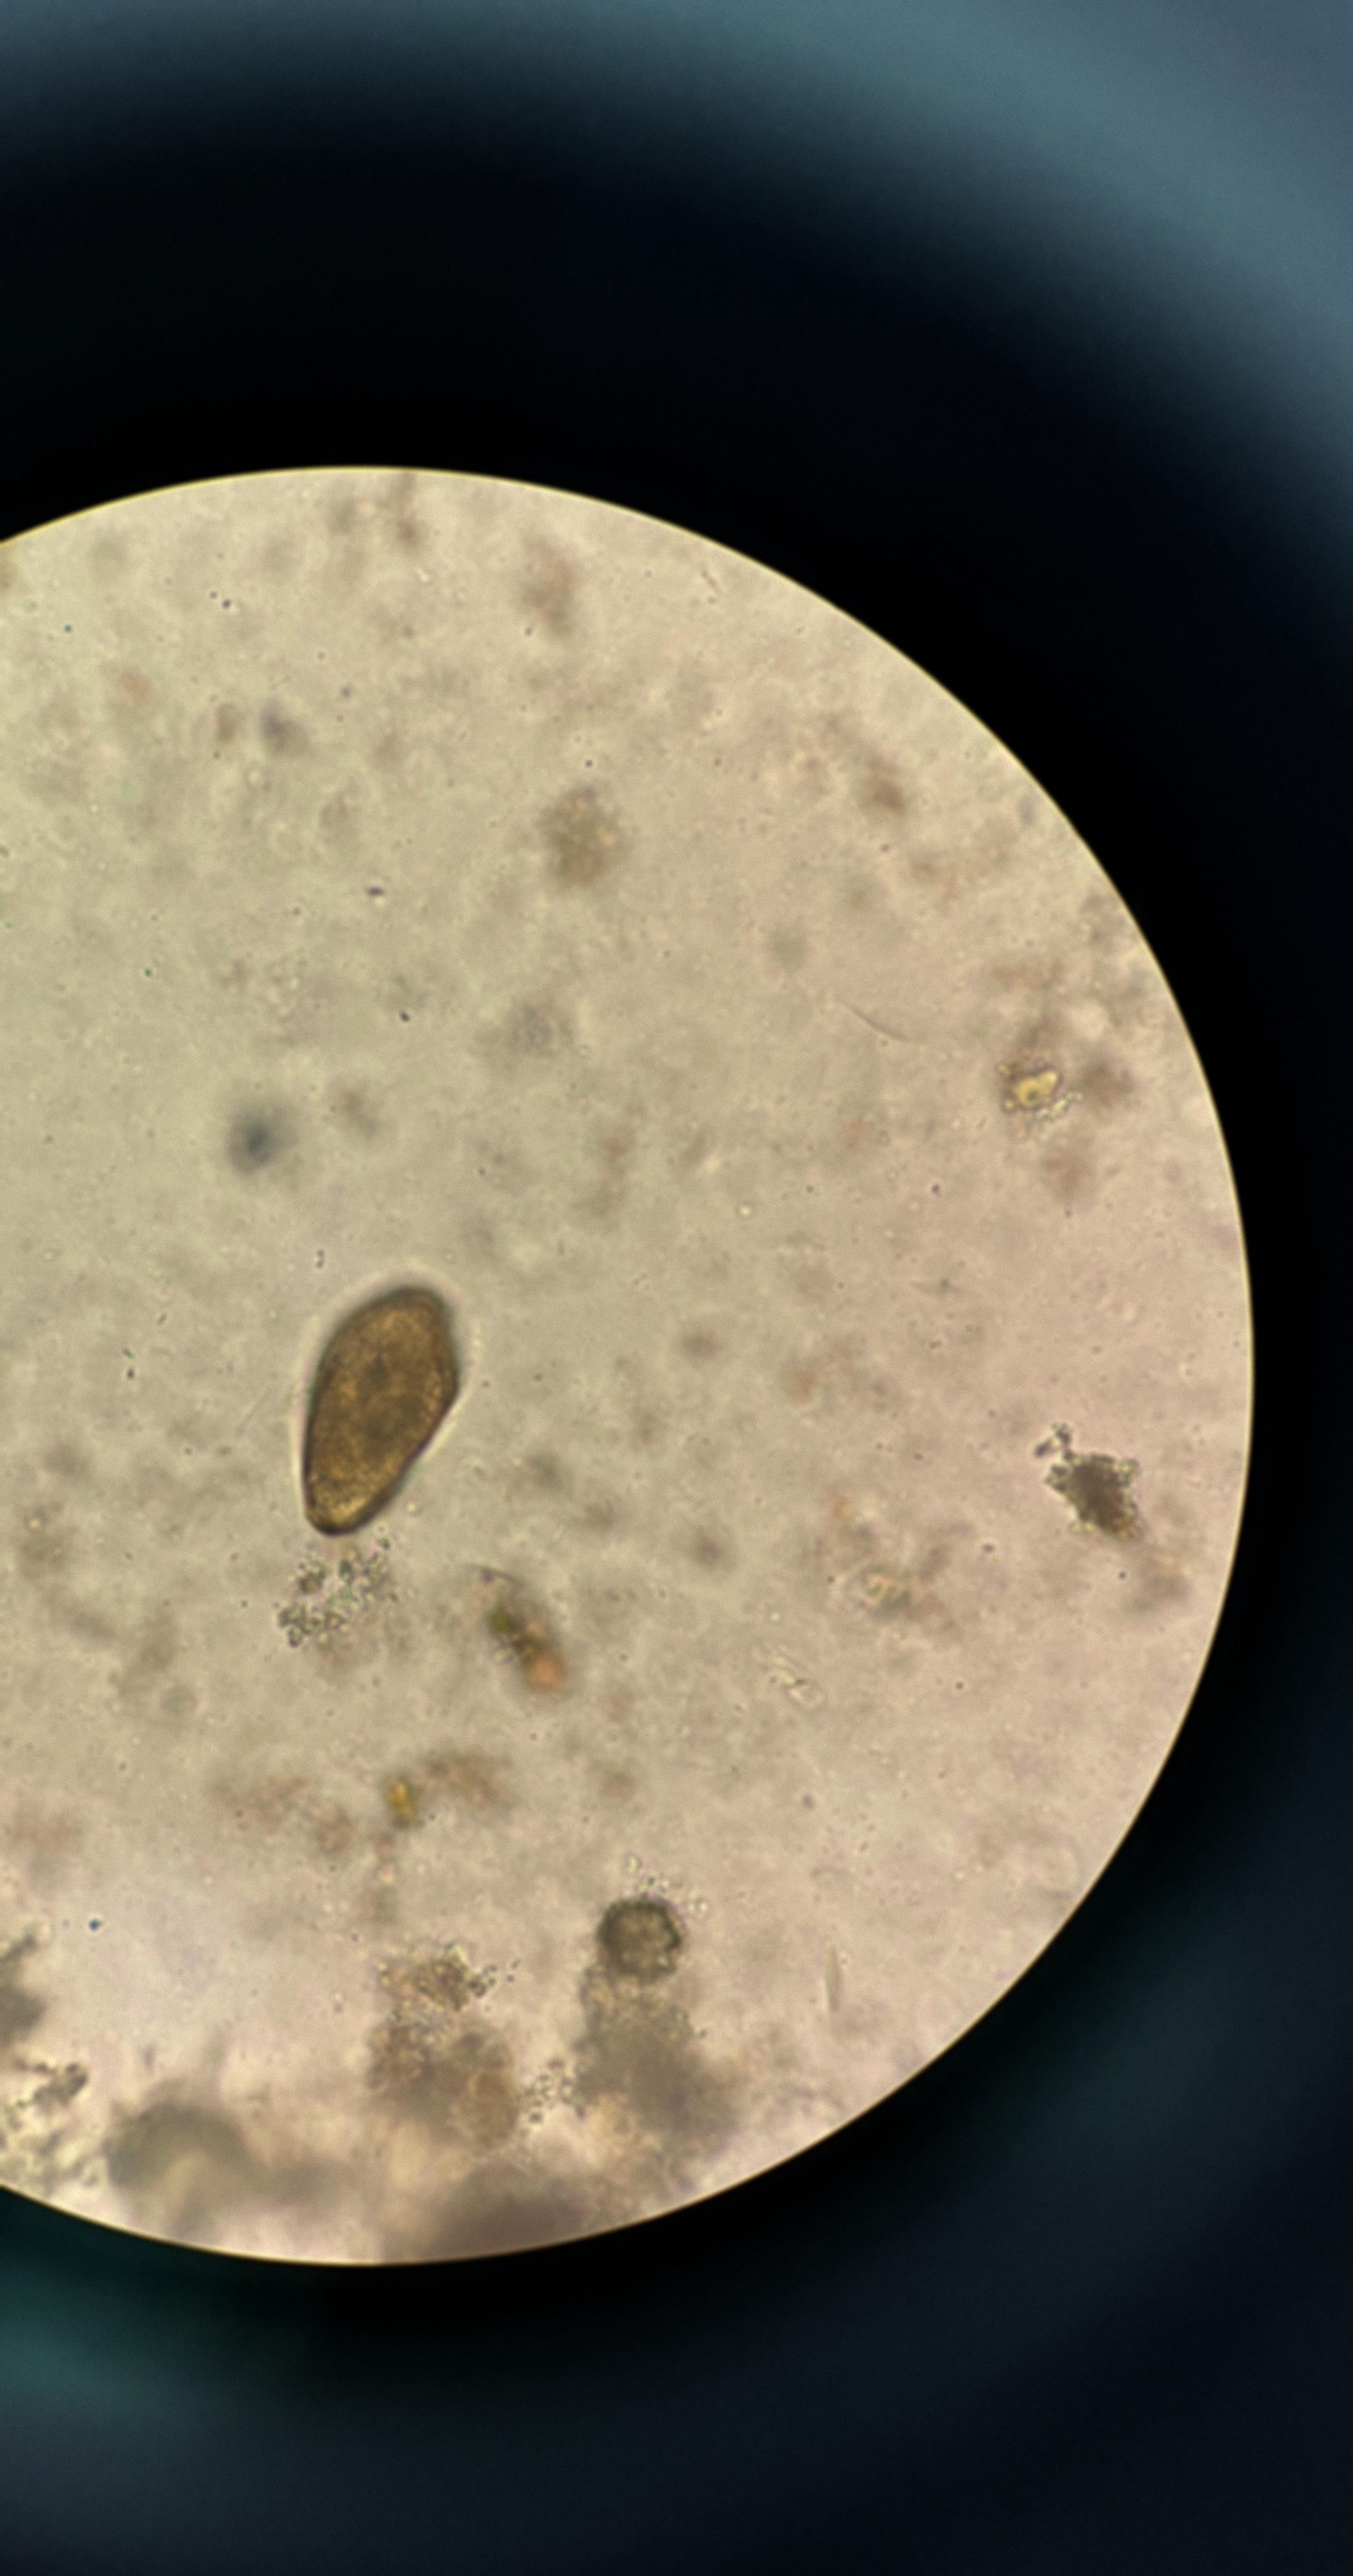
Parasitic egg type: Paragonimus spp